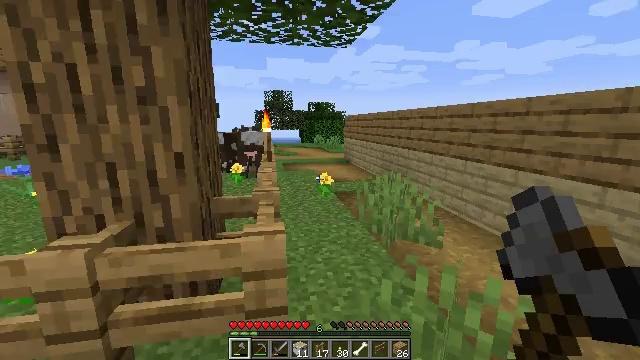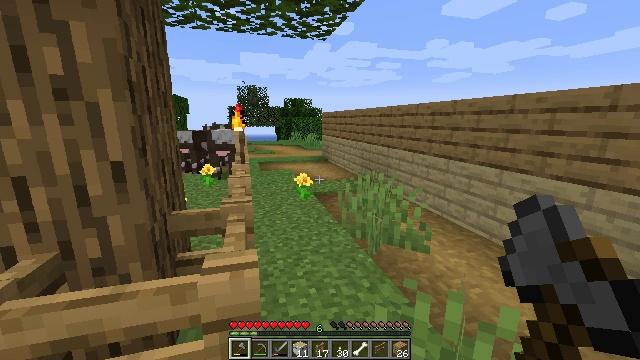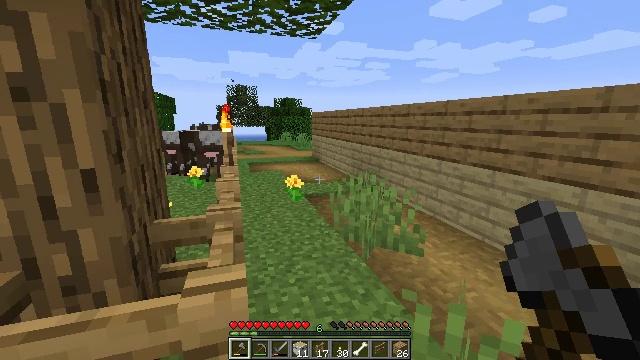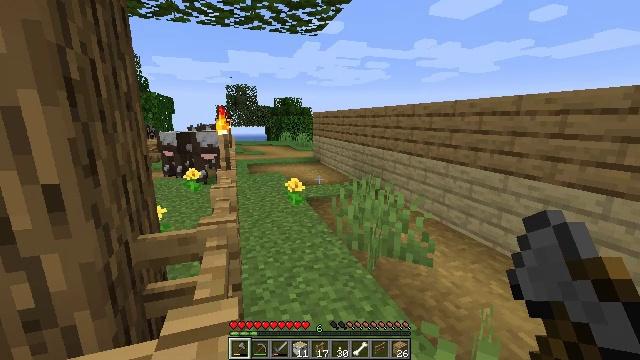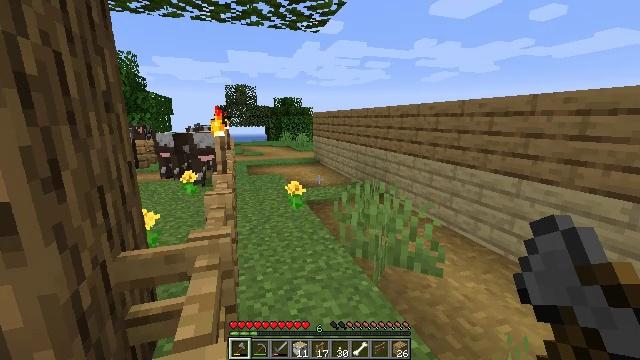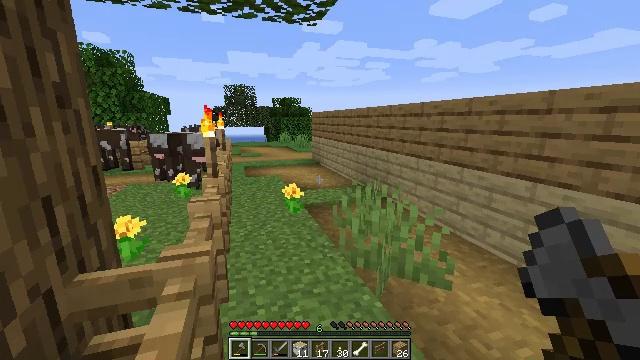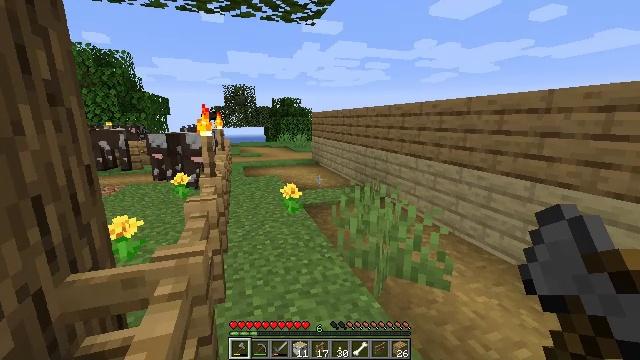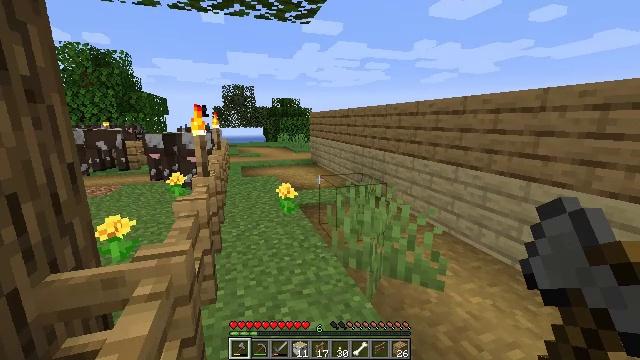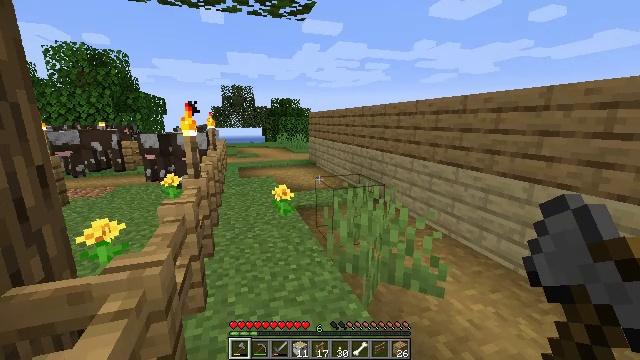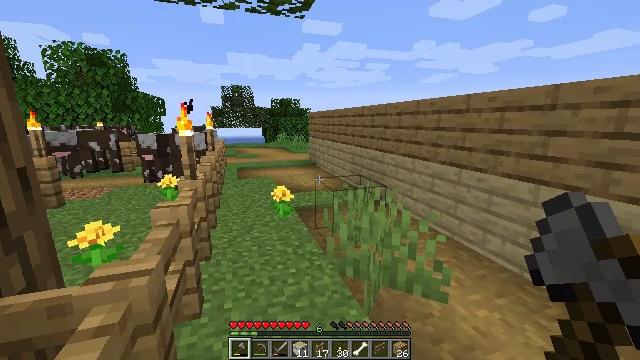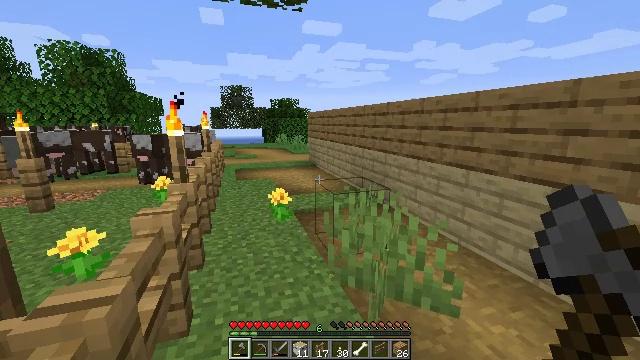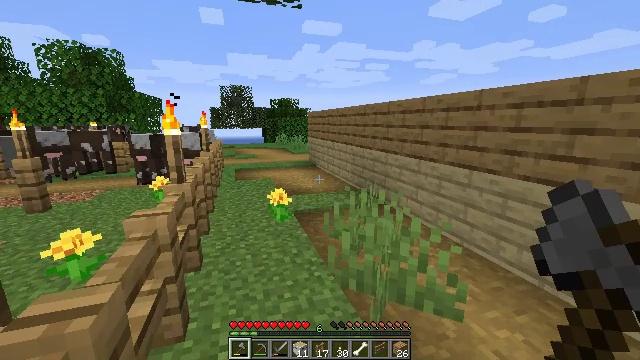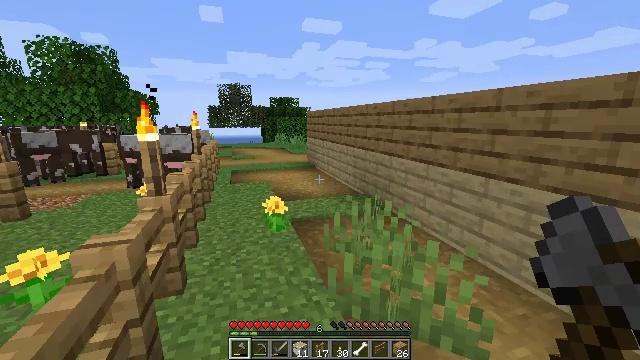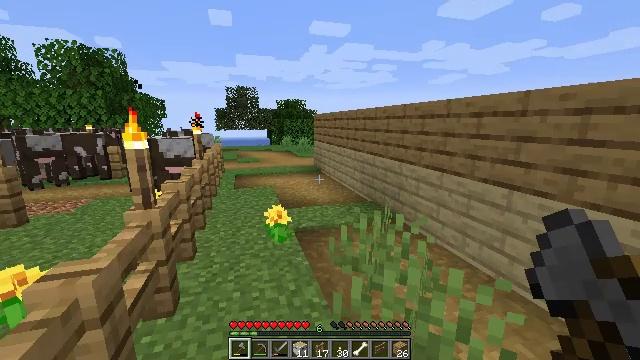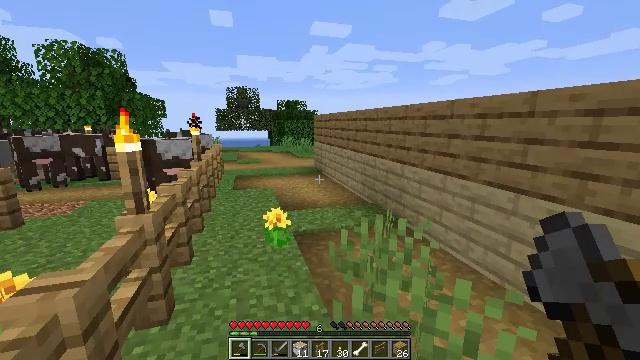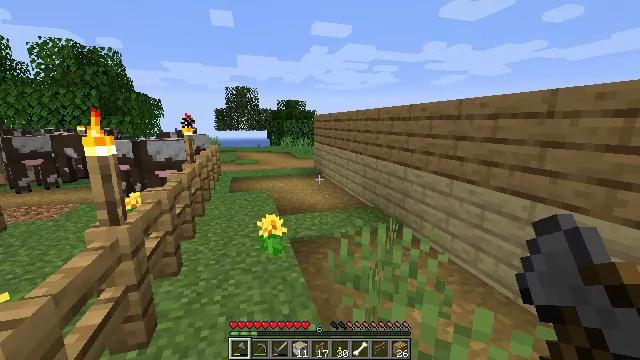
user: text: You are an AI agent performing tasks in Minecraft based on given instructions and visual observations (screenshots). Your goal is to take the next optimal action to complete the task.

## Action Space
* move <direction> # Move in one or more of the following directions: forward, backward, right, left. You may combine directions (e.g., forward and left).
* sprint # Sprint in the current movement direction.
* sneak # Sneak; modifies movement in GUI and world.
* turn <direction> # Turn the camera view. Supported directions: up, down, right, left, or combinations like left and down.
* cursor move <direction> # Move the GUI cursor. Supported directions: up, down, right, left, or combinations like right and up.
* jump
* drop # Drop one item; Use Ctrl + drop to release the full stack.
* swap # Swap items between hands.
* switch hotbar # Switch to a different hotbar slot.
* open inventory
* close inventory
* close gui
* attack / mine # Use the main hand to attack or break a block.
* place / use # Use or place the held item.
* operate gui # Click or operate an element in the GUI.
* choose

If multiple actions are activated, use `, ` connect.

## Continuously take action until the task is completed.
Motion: motion action
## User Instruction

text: Take wool and planks to craft a gray bed.
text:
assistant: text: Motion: move forward
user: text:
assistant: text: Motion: move forward, turn right
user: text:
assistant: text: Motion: move forward
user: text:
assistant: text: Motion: move forward
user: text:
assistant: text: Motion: move forward
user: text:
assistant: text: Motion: move forward
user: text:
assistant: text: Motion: move forward
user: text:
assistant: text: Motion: move forward
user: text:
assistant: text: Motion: move forward
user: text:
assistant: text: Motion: move forward
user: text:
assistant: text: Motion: move forward
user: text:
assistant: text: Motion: move forward
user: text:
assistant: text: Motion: move forward, turn left
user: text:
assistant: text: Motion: move forward
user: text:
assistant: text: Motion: move forward
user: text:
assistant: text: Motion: move forward
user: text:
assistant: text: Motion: move forward
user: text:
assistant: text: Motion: move forward
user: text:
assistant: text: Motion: move forward
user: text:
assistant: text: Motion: move forward
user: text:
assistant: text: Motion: move forward
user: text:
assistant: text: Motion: move forward
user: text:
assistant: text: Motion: move forward
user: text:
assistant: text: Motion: no_op
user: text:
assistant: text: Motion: no_op
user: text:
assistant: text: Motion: no_op
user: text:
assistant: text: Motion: no_op
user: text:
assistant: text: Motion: no_op
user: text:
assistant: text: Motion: no_op
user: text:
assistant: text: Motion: no_op